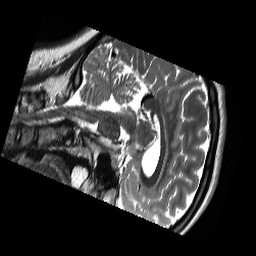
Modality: T2w
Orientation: sagittal
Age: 22
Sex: female